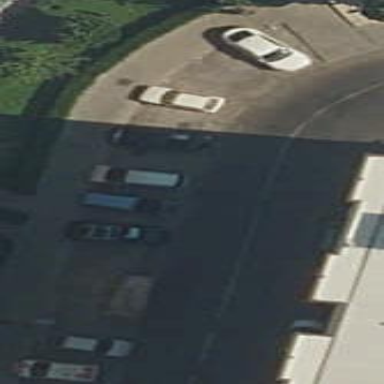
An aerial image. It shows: Street-side parking area.